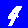
Digit: 4